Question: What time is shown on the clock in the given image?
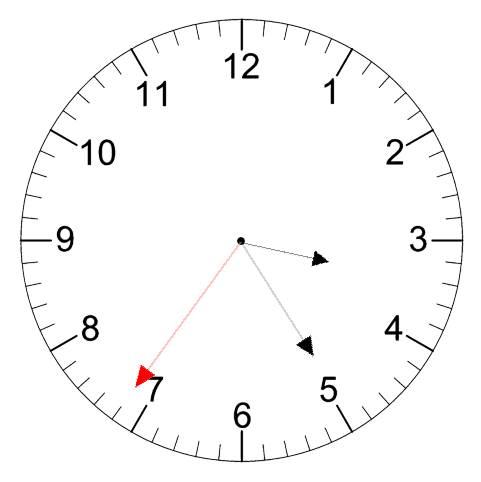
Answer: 03:24:36